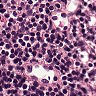
Metastatic tissue present: no